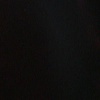
Label: space